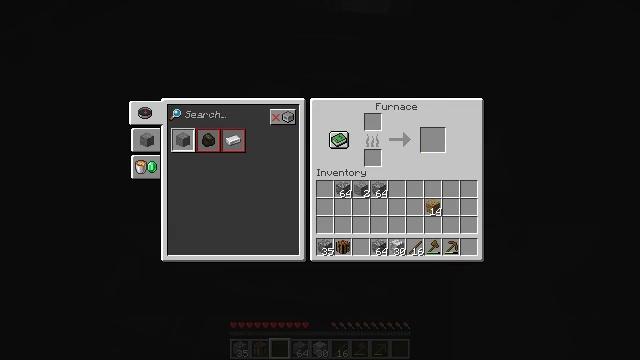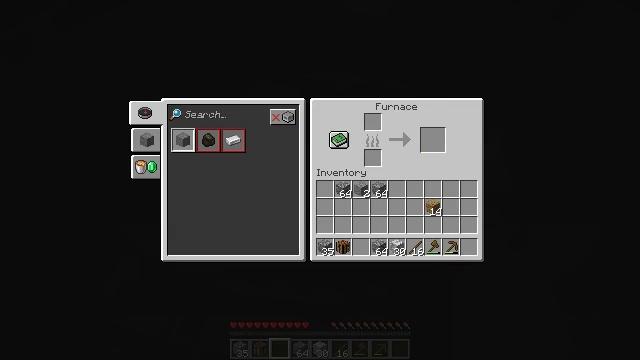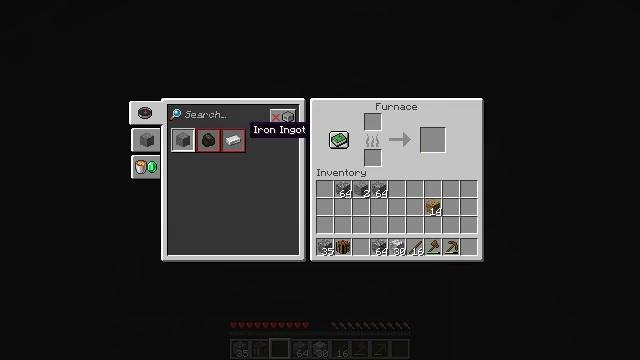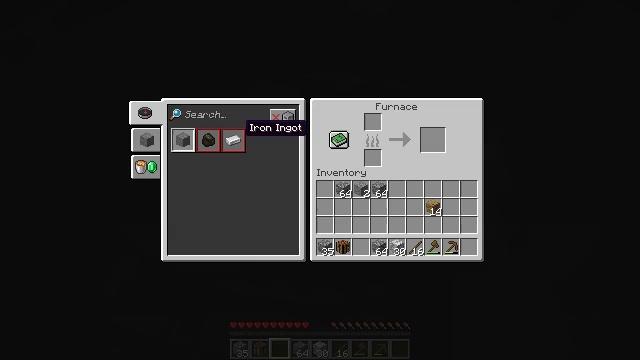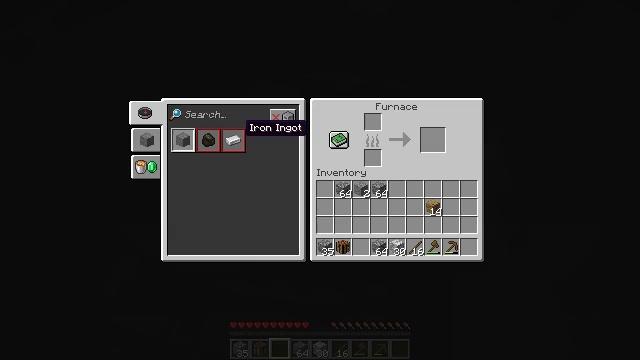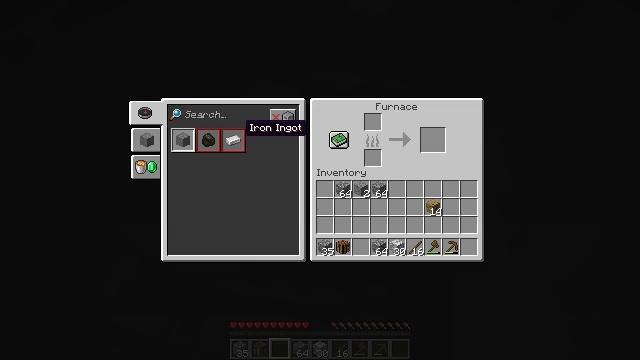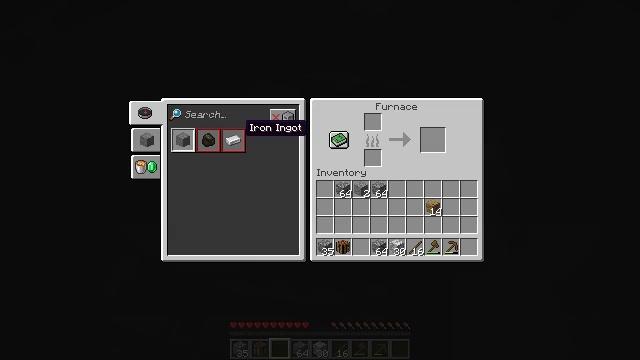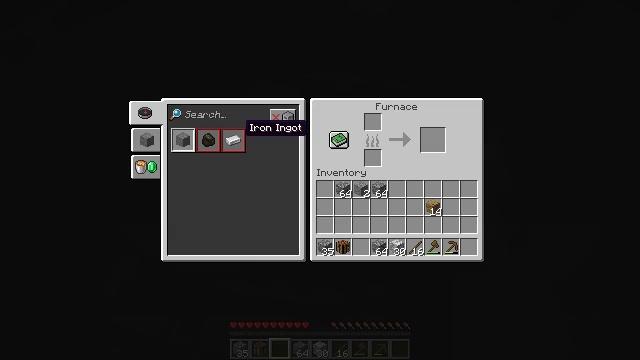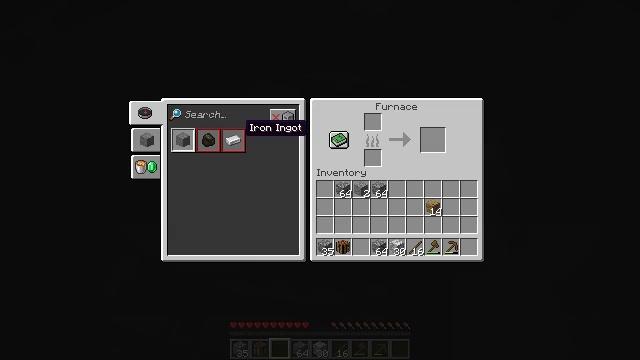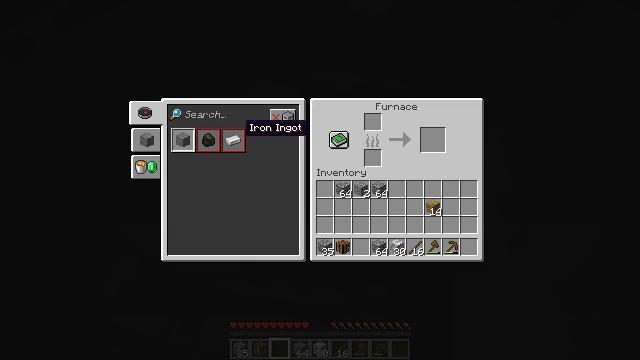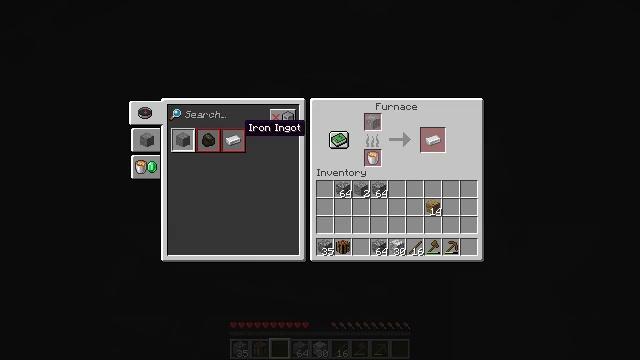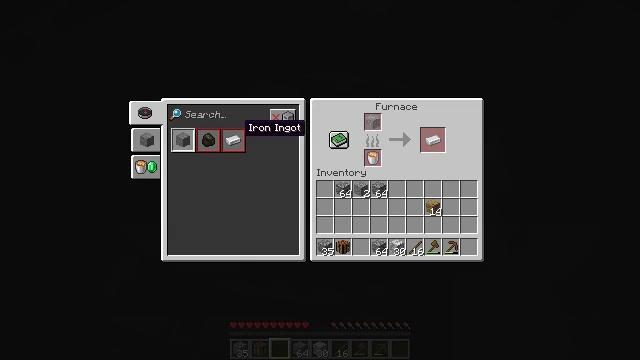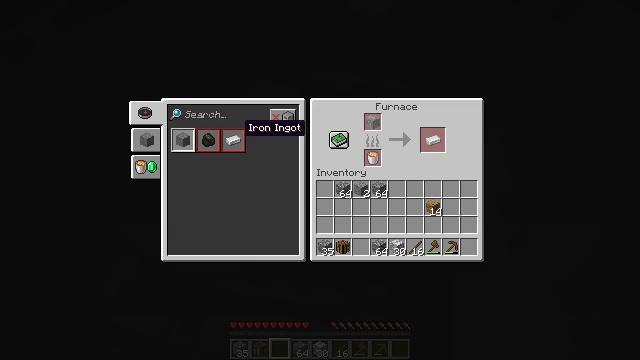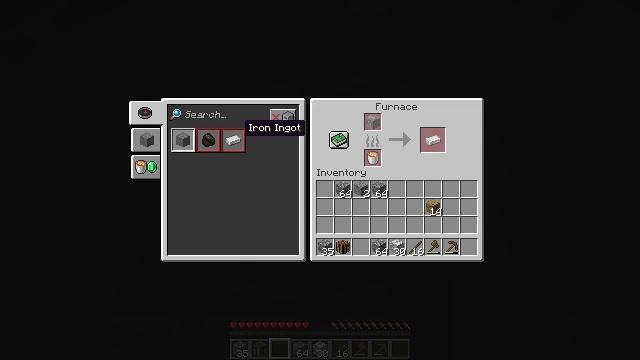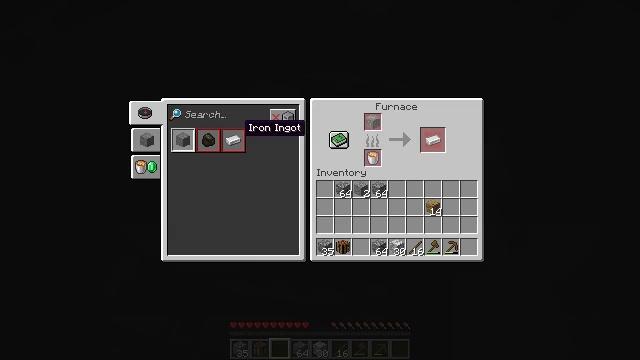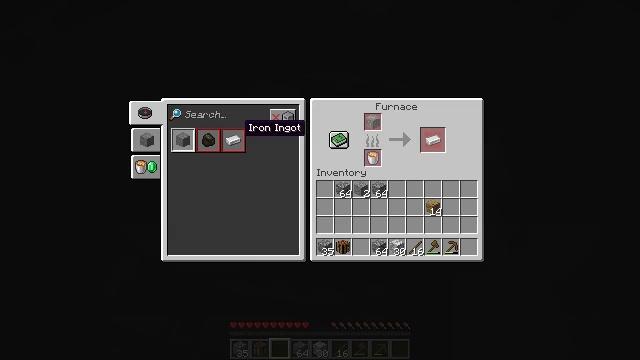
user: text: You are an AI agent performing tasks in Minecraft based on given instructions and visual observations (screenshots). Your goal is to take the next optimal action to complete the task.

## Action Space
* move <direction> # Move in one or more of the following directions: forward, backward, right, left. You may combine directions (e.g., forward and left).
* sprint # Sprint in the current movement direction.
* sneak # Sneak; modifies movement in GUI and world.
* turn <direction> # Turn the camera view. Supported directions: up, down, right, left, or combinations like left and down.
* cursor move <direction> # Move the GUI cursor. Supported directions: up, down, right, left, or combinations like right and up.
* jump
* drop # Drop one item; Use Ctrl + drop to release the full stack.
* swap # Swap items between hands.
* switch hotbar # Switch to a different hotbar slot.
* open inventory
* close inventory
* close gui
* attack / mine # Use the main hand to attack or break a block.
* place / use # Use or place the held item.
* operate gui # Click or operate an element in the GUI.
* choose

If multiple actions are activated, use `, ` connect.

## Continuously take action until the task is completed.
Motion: motion action
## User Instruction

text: Get the furnace back into your inventory.
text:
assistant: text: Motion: sneak
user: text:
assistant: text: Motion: sneak
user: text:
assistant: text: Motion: sneak
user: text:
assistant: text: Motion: sneak
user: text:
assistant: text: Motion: sneak
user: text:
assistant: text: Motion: sneak, operate gui
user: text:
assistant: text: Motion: sneak, operate gui
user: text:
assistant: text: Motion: sneak, operate gui
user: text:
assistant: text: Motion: sneak
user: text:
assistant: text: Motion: sneak, operate gui
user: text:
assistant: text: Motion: sneak, operate gui
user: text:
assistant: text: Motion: sneak, operate gui
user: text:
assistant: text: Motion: sneak, operate gui
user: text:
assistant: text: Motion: sneak
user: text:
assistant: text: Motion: sneak
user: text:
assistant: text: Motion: sneak
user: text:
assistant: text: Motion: no_op
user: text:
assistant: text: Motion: no_op
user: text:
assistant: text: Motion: no_op
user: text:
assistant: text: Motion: no_op
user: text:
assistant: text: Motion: no_op
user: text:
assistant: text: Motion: no_op
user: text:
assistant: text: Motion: no_op
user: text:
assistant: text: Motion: no_op
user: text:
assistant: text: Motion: no_op
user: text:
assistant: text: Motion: no_op
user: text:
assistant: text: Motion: no_op
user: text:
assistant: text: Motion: no_op
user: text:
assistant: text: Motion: no_op
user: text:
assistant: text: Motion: no_op